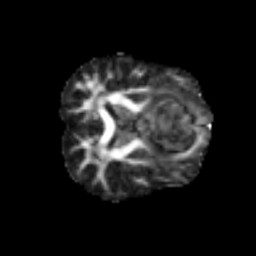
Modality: FA
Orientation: axial
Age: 74
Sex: male
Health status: ill
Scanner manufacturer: siemens
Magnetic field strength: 3 T
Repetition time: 8.7 s
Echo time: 0.11 s